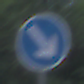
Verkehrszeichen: VorgeschriebeneVorbeifahrtRechts
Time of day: SunriseSunset
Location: Outdoor (Urban)
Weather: PartlyCloudy
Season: NotSpecified
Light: Natural